Question: I have a strange problem,
When I build PWA in dev mode using this command: 'npm run ionic:build'
It works and build.
But when I use prod build: 'npm run ionic:build -prod', it doesn't build it and stuck at copy finished at.
I have added link for image below. I have done lots of search on google and finds no solution.

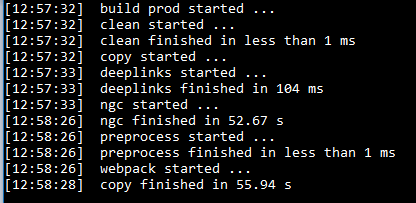
Answer: Projects with Ionic 3 & Firebase: There is a version incompatibility between ionic app scripts and fireabse dependencies. Try to downgrade firebase to 4.12.1